Field crop: maize
Growth stage: 1
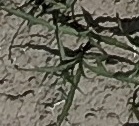
Species: sorghum